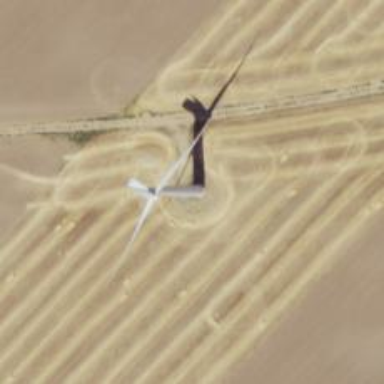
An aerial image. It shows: Wind generator powered by horizontal axis wind turbine.